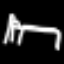
Label: bed